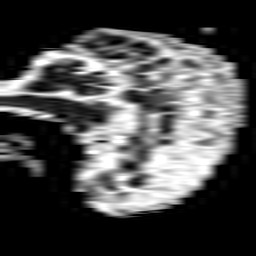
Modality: ADC
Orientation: sagittal
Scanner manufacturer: philips
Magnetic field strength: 1.5 T
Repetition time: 3.139 s
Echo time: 0.06922 s